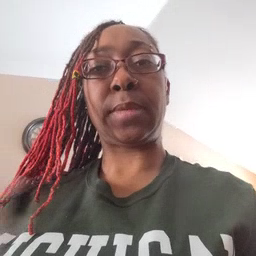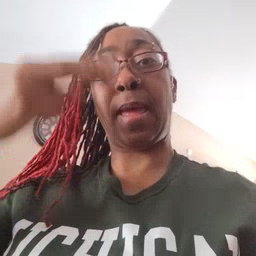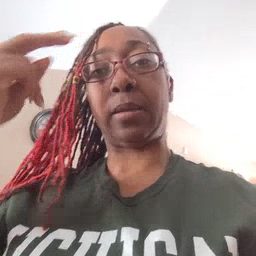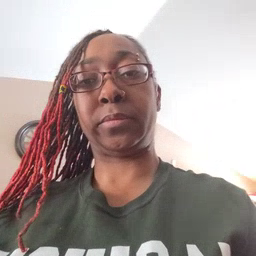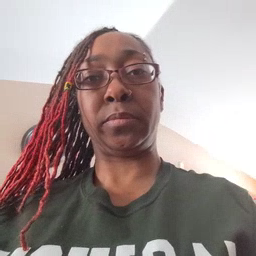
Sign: high